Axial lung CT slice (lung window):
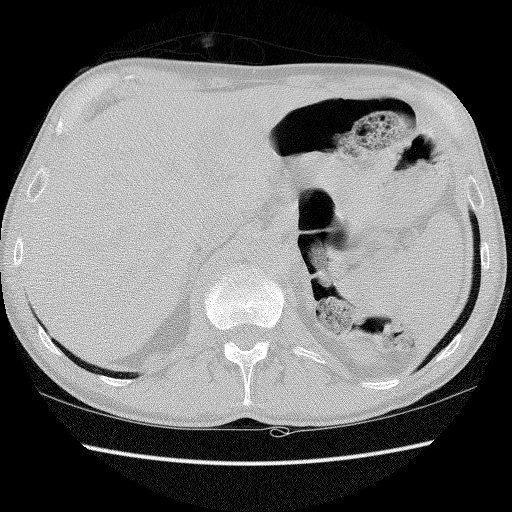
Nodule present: no